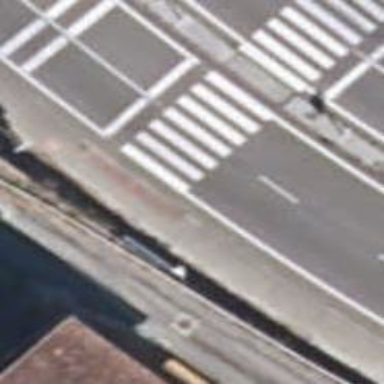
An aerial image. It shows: Marked crossing on footway.